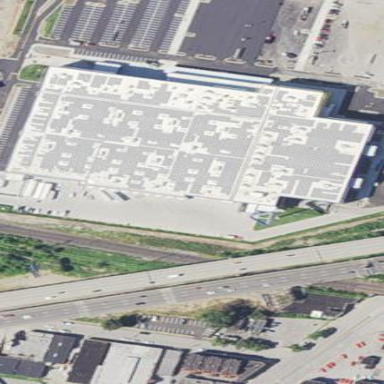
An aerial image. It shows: Building with furniture shop.